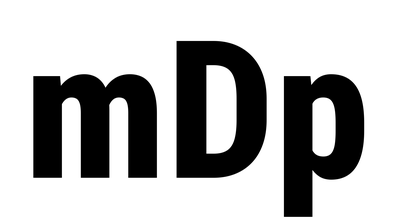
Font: Roboto_Condensed_ExtraBold